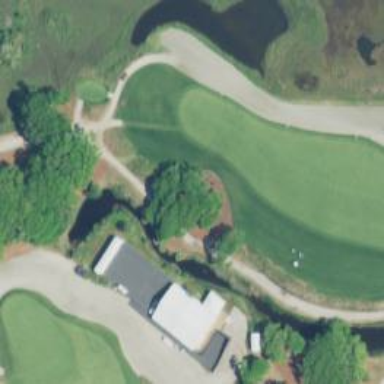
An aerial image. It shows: Pathway for golfing.